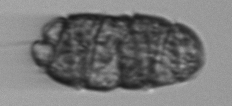
Label: Margalefidinium